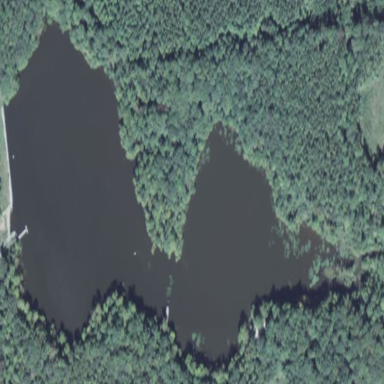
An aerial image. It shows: Reservoir lake surrounded by natural water.